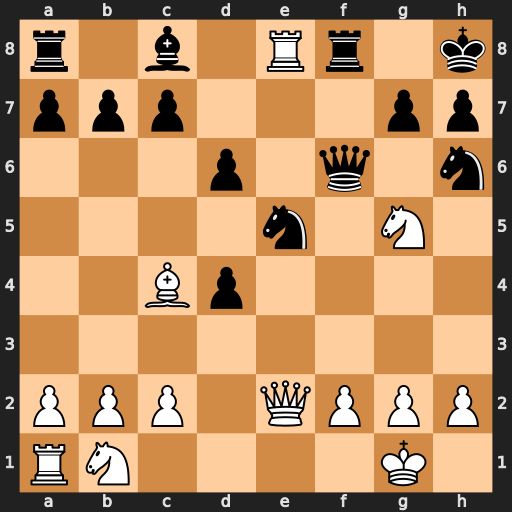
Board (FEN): r1b1Rr1k/ppp3pp/3p1q1n/4n1N1/2Bp4/8/PPP1QPPP/RN4K1
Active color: w
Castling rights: -
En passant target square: -
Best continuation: Nf7+ Qxf7 Bxf7